Question: I am currently working on a healthbar which slowly drains the less health you have. I followed this tutorial to get the healthbars I wanted: <URL>
In short, it uses a mask layer and a seperate green bar to indicate the amount of health. By moving the green bar to the left, it disappears behind the mask layer and thus shows less and less health.
The method to calculate its position based on the amount of health is here:
Code (CSharp):
'''
float maxXValue = healthTransform.position.x;
float minXValue = healthTransform.position.x - healthTransform.rect.width;
private void HandleHealth()
{
Stats attachedStats = attachedObject.GetComponent<Stats>();
float currentXValuePlayer = MapValues(attachedStats.currentHealth, 0, attachedStats.maxHealth, minXValue, maxXValue);
healthTransform.position = new Vector3(currentXValuePlayer, cachedY);
}
private float MapValues(float x, float inMin, float inMax, float outMin, float outMax)
{
return (x - inMin) * (outMax - outMin) / (inMax - inMin) + outMin;
}
/*
EXPLANATION:
attachedStats.currentHealth is the current health the player has
attachedStats.maxHealth is the maximum amount of health the player can have
minXValue is the furthest left point the bar is at when health is 0
maxXValue is the furthest right point the bar is at when health is full
*/
'''
This is the setting I use for the canvas the healthbar is drawn on.

The trouble is(probably) that because of the scaling the canvas does, healthTransform.rect.width still returns the original size of the healthbar and not the new, scaled size. So is there a way to find out how much the Canvas Scaler has scaled things?
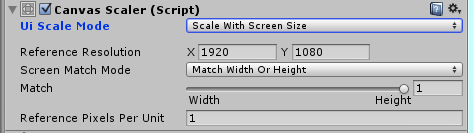
Answer: I asked the same question back in December on the Unity forums:
<URL>
The answer from Unity was:
"After the canvas has been scaled you should be able to just read it back from the scaleFactor on the canvas as the canvas scaler just controls this value. "
But, no matter how small the UI gets, the value of scaleFactor is always 1.0. I don't know why this is, and Unity never responded again. Has anyone else had any luck being able to extract this value?
As a workaround, The RectTransform's localScale on the object you have CanvasScaler script on should reflect the current scale of the entire UI.